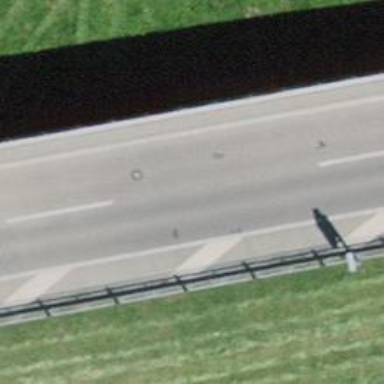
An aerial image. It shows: Motorway bridge with asphalt surface.